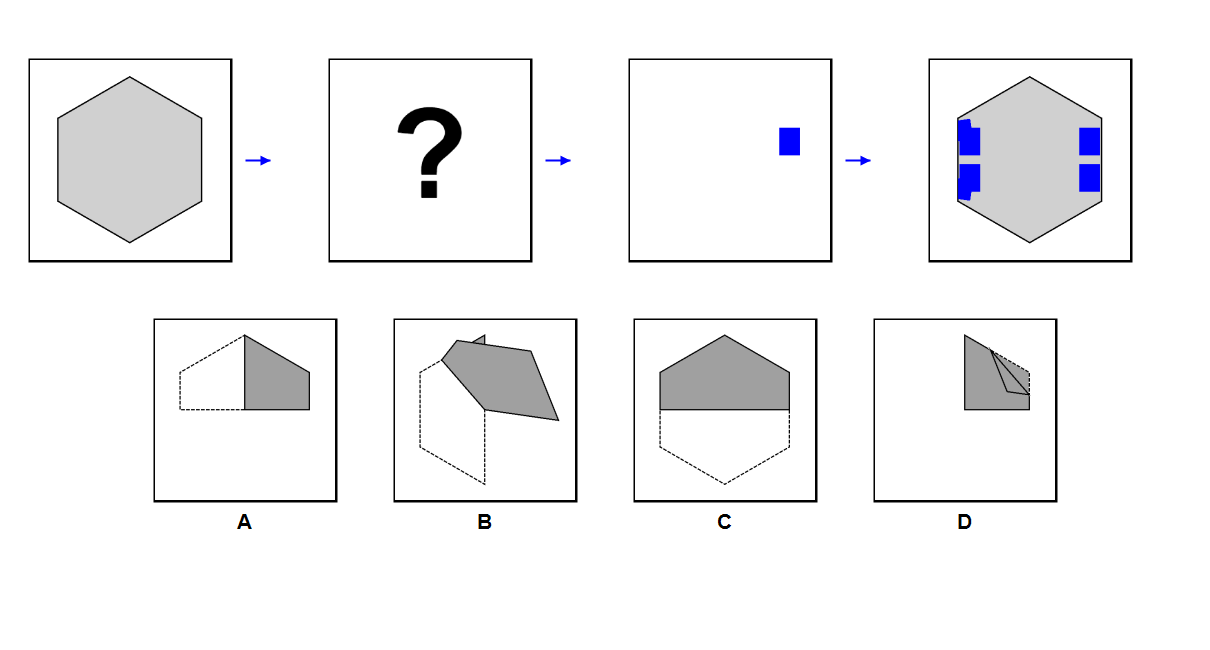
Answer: B